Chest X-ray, PA view. Patient: 37 years old, sex F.
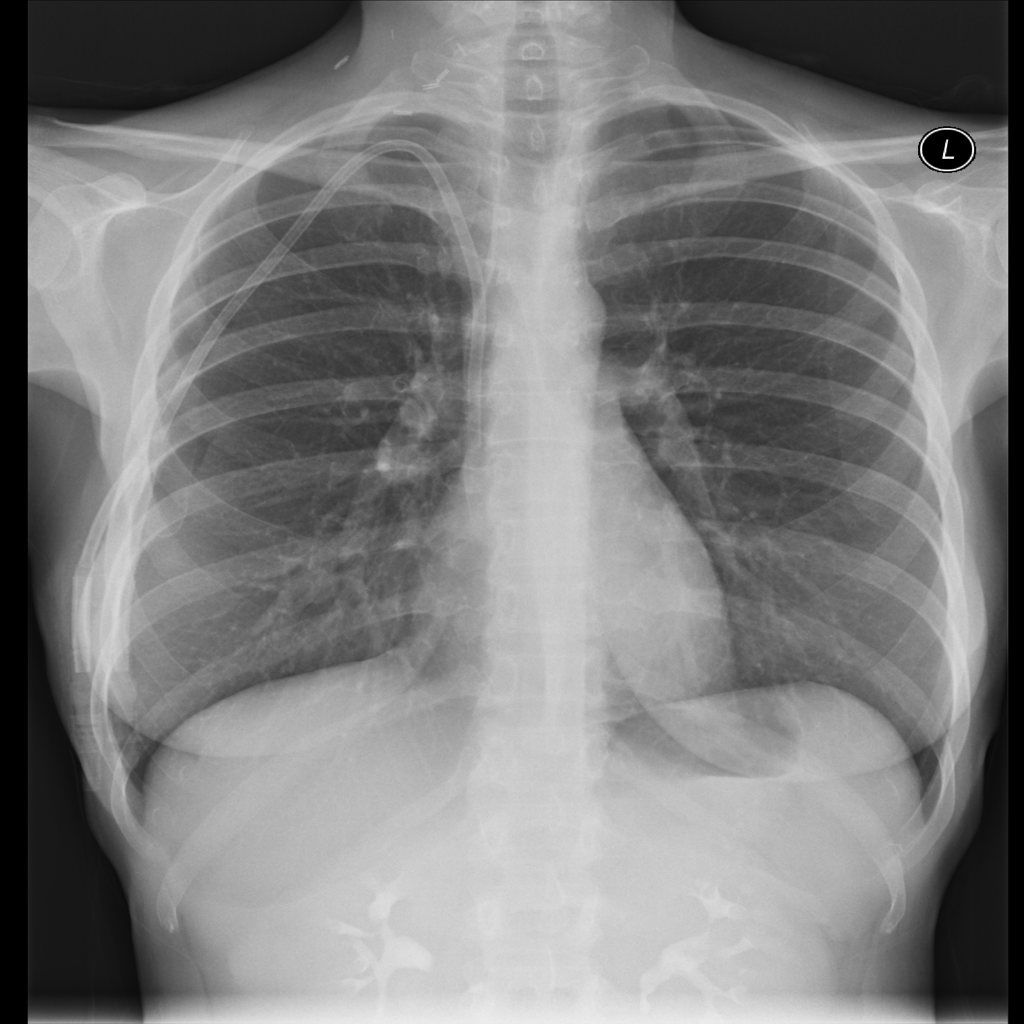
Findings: No Finding